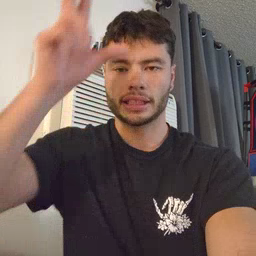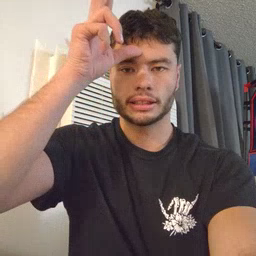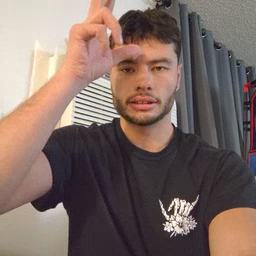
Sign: hen